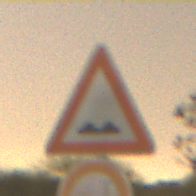
Verkehrszeichen: UnebeneFahrbahn
Zusatzzeichen unten: VerbotUeberholenEinspurigeFahrzeuge
Umgebung: Outdoor, Nature
Tageszeit: Night
Wetter: Clear
Licht: Natural
Jahreszeit: NotSpecified
Kontrast: LowContrast